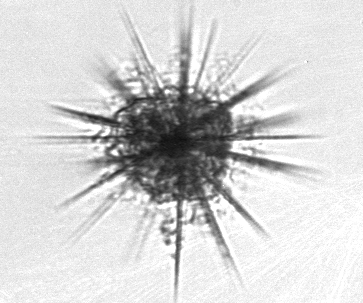
Label: Acantharia